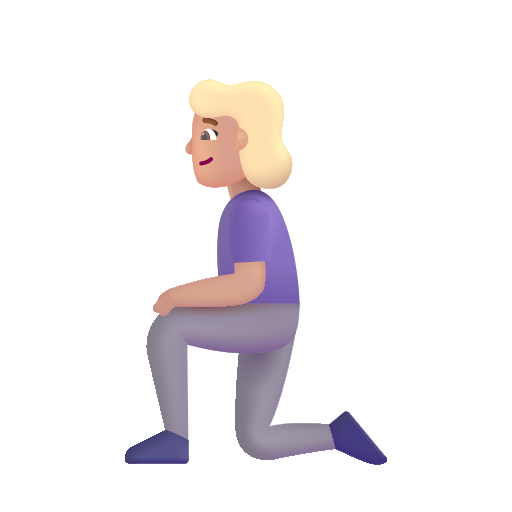
woman kneeling color  light